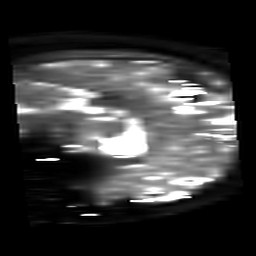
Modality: T2starmap
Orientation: sagittal
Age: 30
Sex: male
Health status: ill